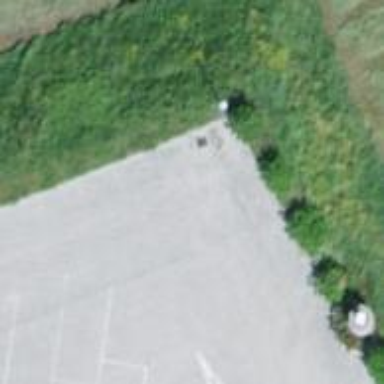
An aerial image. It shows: Asphalt parking aisle off service road.